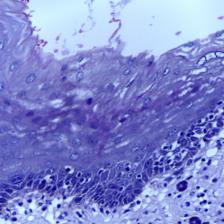
Diagnosis: Normal